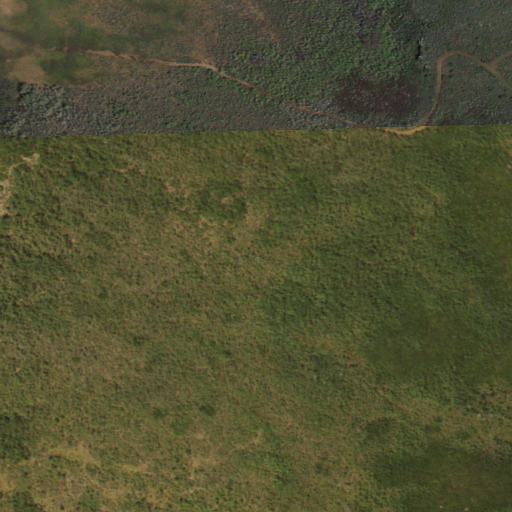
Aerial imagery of plain(s) in Idaho named State Line Meadows containing shrub, deciduous forest, mixed forest, and evergreen forest